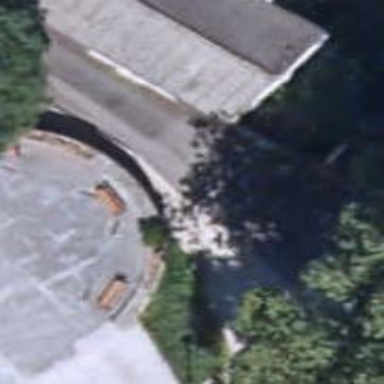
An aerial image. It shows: Retaining wall.